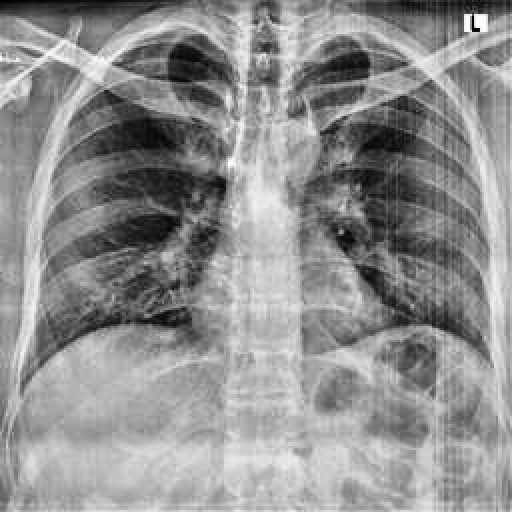
Finding: NORMAL